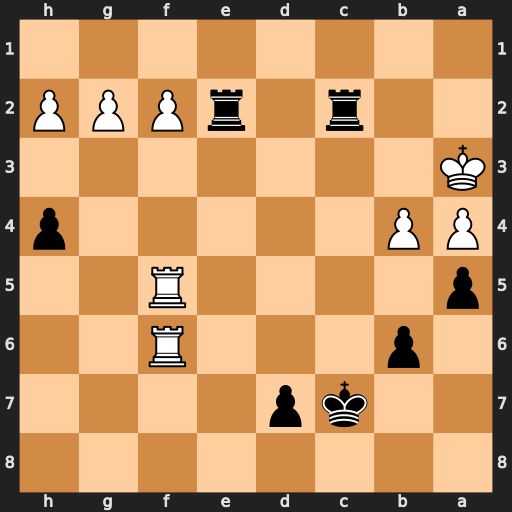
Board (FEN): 8/2kp4/1p3R2/p4R2/PP5p/K7/2r1rPPP/8
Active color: b
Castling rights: -
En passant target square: -
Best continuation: Rc3#